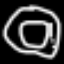
Label: donut